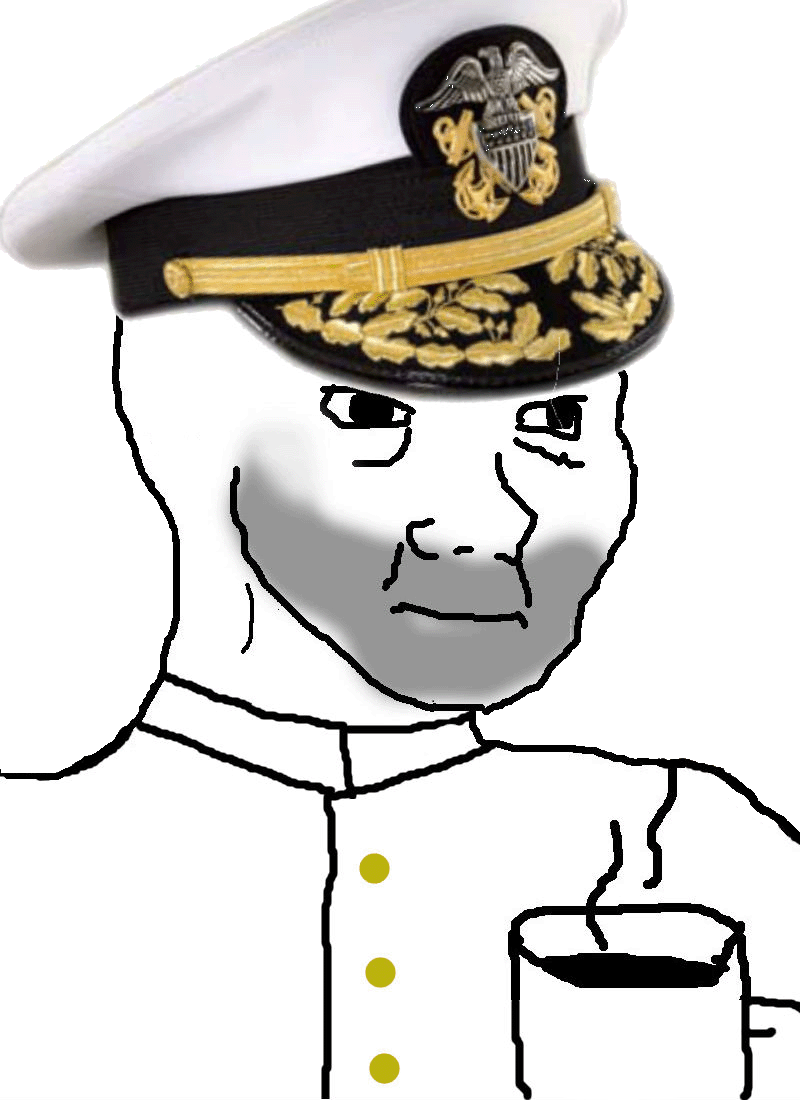
Label: 5_Doomer